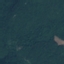
Land use / land cover: Forest